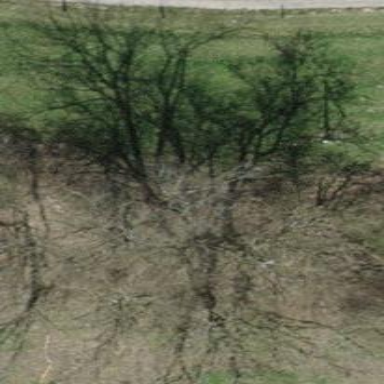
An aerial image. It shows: Forest area.